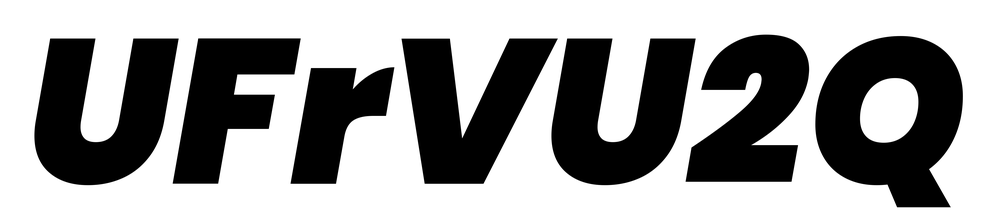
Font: Poppins-BlackItalic